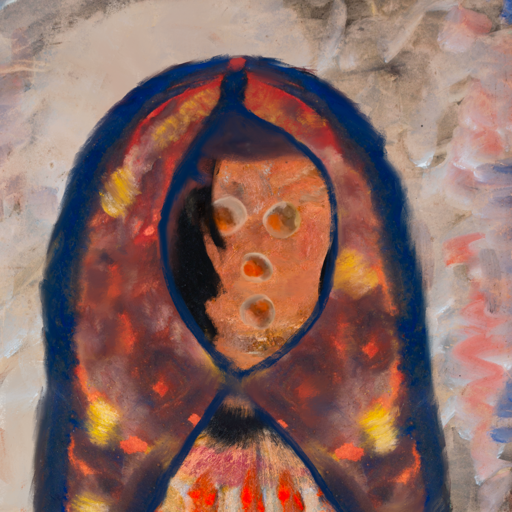
Background: Roy_Bahadur, Head And Neck Front: Boggyland, Face Front: Rupkatha, Bust: Childish, Hair Front: Mosgoul, Head Accessory: Mother_And_Son_Mother_Scarf, Second Necklace: Blank, Necklace: Blank, Baby: Blank